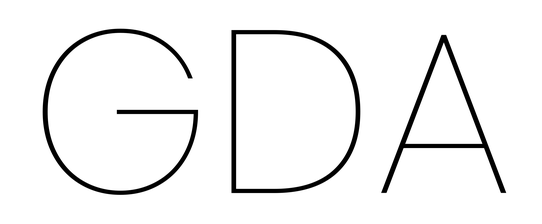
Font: Poppins-Thin